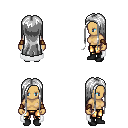
a pixel art fantasy rpg character, female body template, human, tanned skin, white cape, gold greaves, white extra-long hairstyle, cloth bracers, black shoes, four views (front, back, left, right), 2x2 character sprite sheet, small pixel art, hard edges, no anti-aliasing